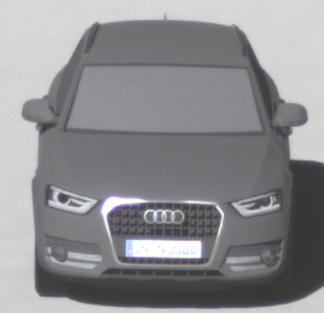
Make: Audi
Model: Q3 1.4 TFSI
Detailed model: Q3 (8U)
Model produced from: 2013/07
Model produced until: 2014/10
Doors: 5
Color: gray
Road condition: dry road
Daytime: morning or afternoon
Contrast: high contrast